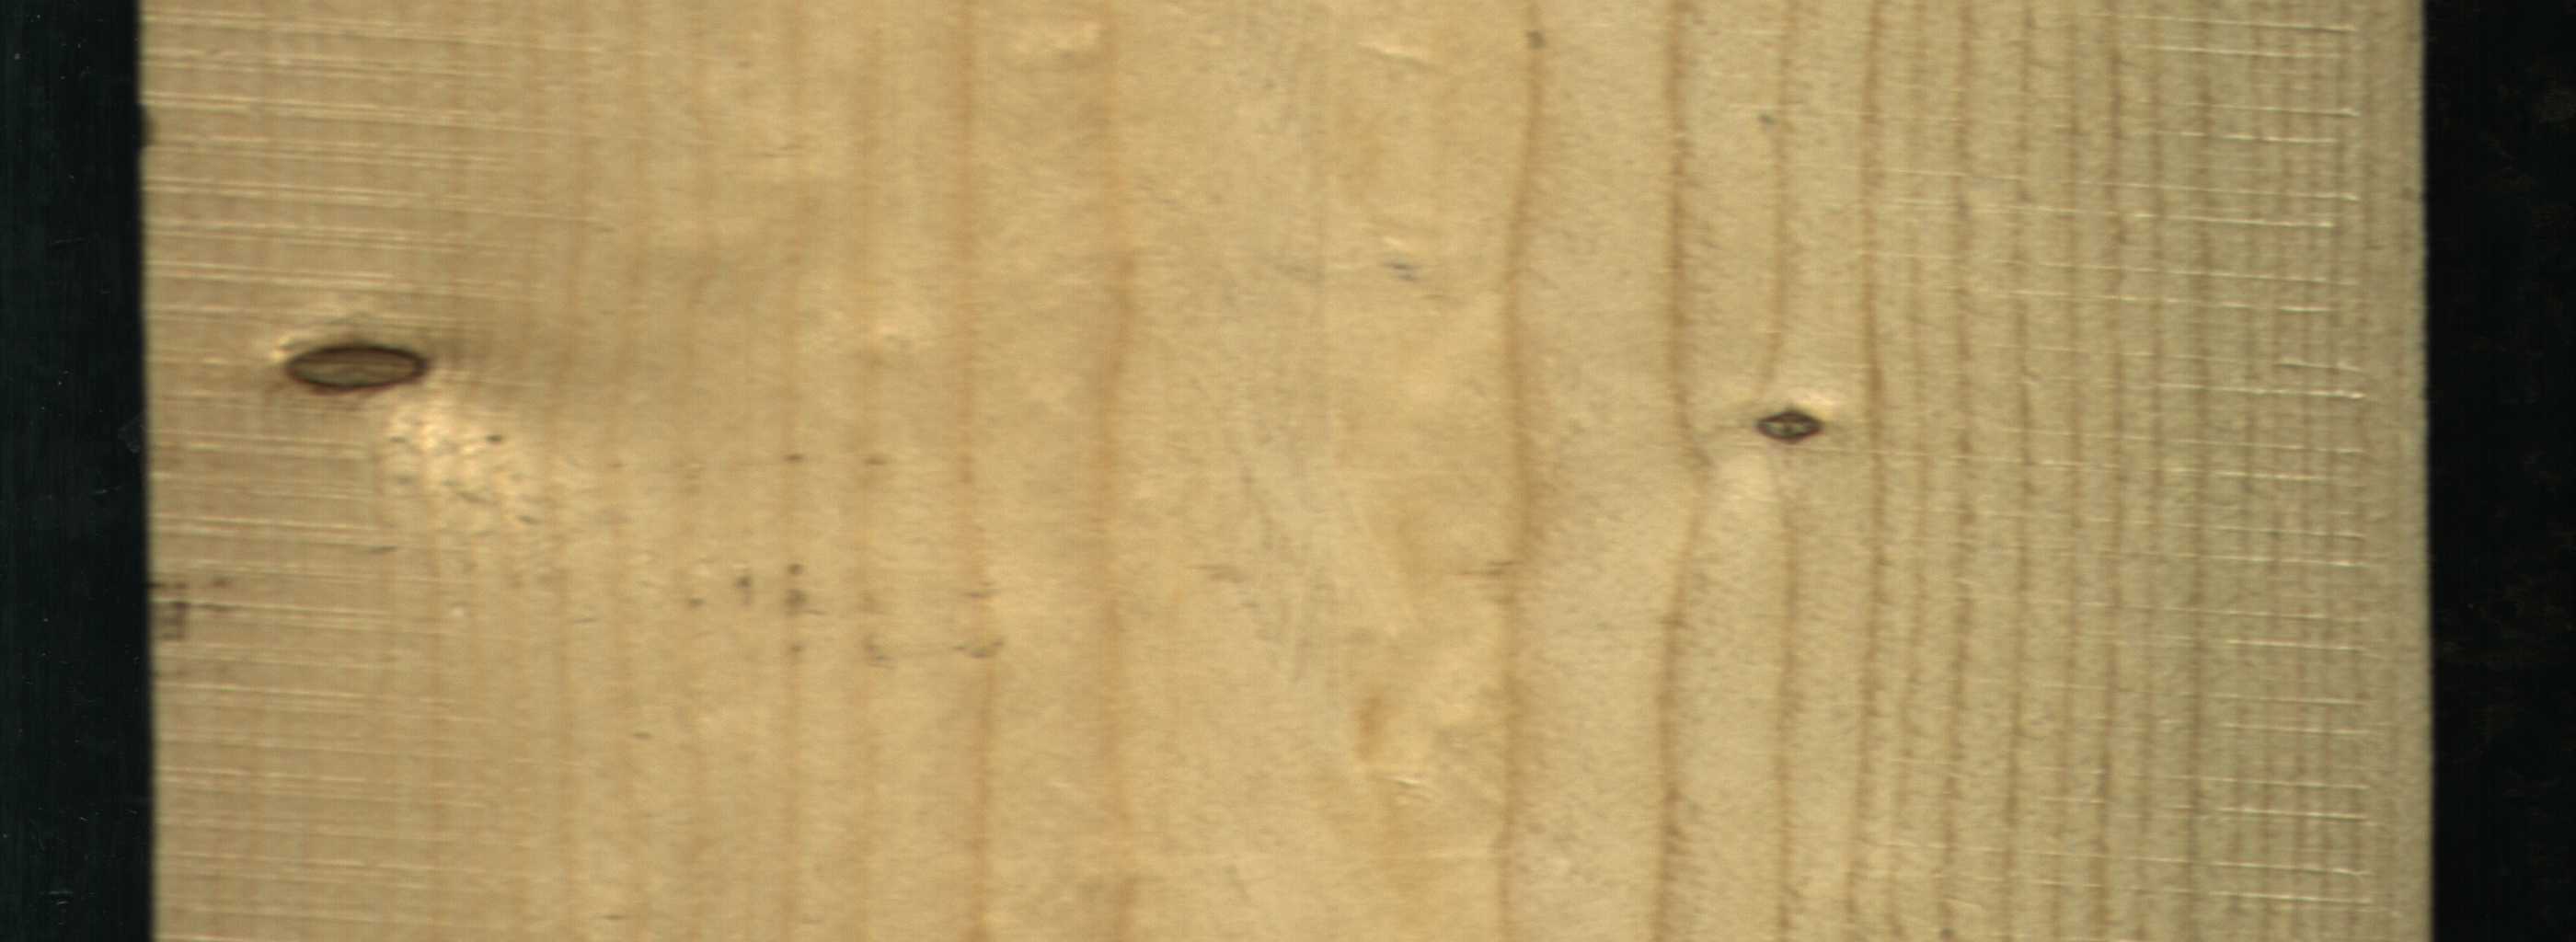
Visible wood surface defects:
Dead_Knot
Dead_Knot